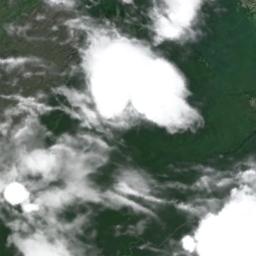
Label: cloud